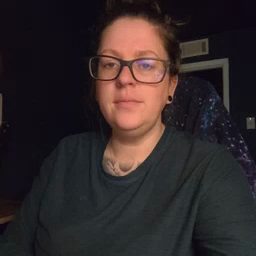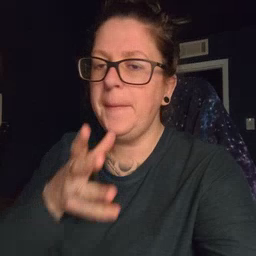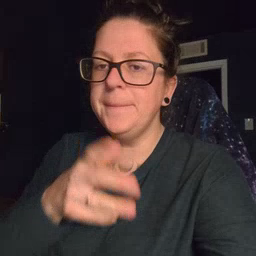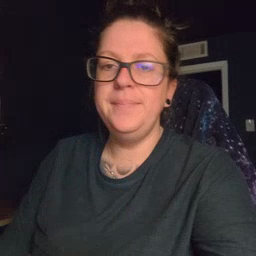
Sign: mom